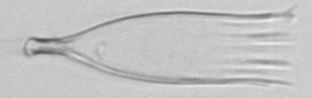
Label: Favella